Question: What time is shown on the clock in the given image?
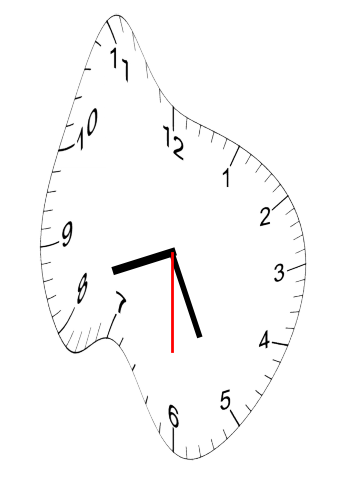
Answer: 08:25:30